В пространстве существует цилиндрическая область магнитного поля радиусом $R$ и длиной $L$. Ось цилиндра обозначим $z$. Индукция поля в каждой точке области направлена по касательной к окружности, проходящей через эту точку и имеющей ось $z$ в качестве оси симметрии, и пропорциональна расстоянию $r$ от оси (т.е. $B=Kr$, где $K$ – коэффициент пропорциональности), что показано на рисунке. Также на рисунке показан пучок заряженных частиц, имеющих массу $m$ и заряд $q$ ($q > 0$), пролетающий с большой скоростью $v$ через область магнитного поля параллельно оси цилиндра. Магнитное поле за пределами цилиндрической области отсутствует. Взаимодействием частиц в пучке пренебрегите.
Опишите дальнейшее движение пучка частиц.
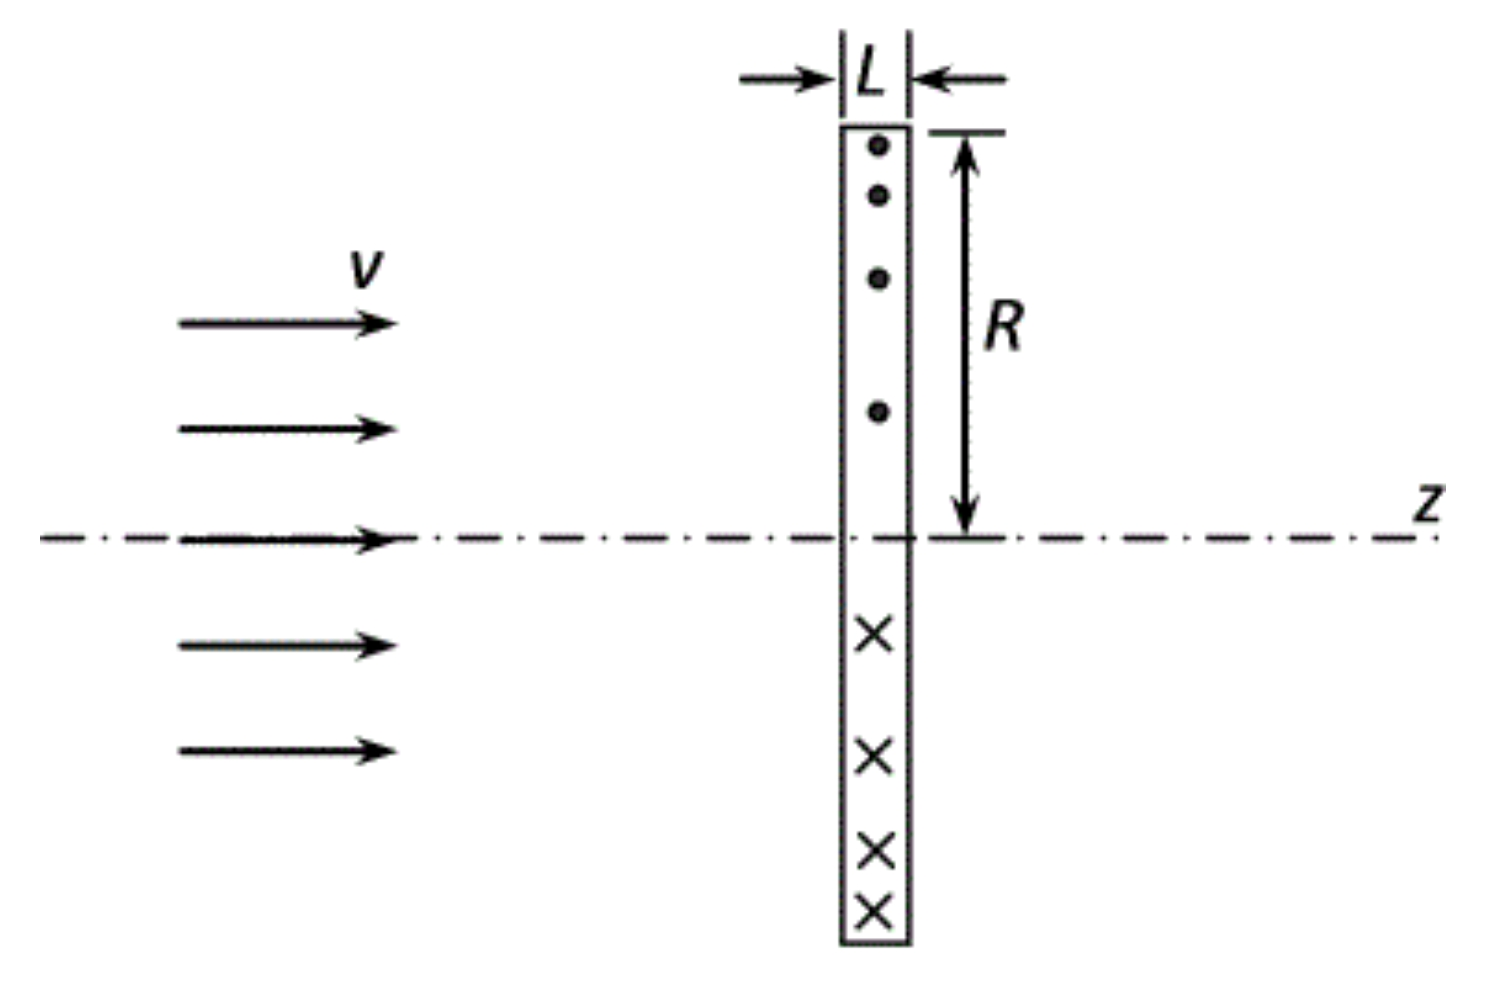
Ответ: Составляющая скоростей частиц вдоль оси цилиндра не изменится, пучок частиц сфокусируется в точке, лежащей на расстоянии$$d=\frac{mv}{qKL}.$$
Темы:
T, Электромагнетизм, Движение в магнитном поле, Китайские